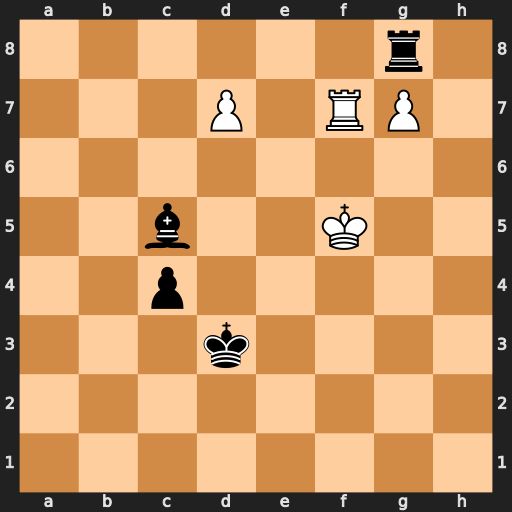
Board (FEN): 6r1/3P1RP1/8/2b2K2/2p5/3k4/8/8
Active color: w
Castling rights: -
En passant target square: -
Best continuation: Rf8 Rxg7 d8=Q+